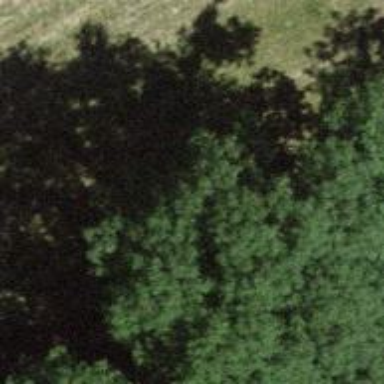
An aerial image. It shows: Row of trees in natural setting.